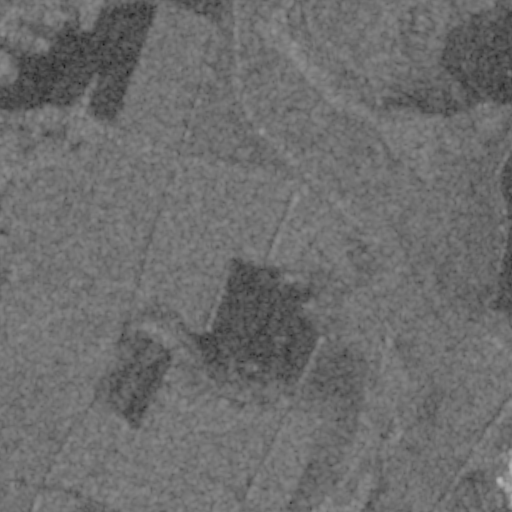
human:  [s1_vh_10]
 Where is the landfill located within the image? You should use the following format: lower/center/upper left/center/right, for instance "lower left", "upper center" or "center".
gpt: The landfill is located in the upper center of the image.
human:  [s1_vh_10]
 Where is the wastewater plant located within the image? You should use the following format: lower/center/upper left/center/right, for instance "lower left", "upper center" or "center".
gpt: The wastewater plant is located in the lower right of the image.
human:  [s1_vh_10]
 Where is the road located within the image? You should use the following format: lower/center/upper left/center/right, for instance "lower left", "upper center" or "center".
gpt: There is no road in the image.

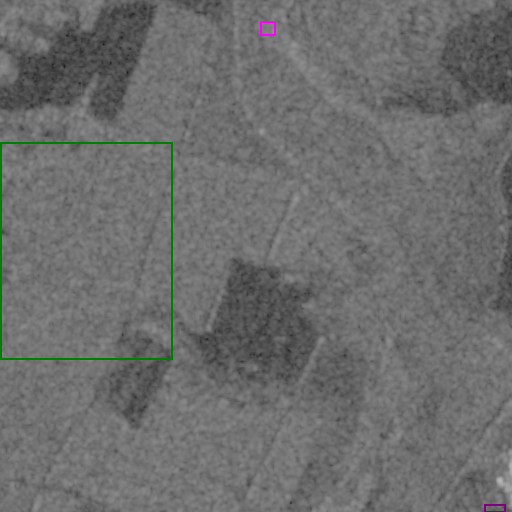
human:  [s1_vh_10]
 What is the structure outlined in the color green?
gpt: The structure outlined in green is a crop field.
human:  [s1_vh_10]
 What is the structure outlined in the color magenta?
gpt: The structure outlined in magenta is a landfill.
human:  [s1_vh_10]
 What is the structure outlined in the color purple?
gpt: The structure outlined in purple is a wastewater plant.
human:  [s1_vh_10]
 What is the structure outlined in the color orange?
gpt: There is no orange outline.